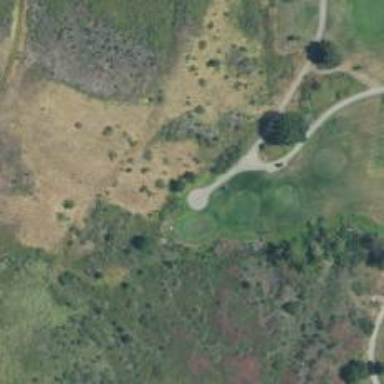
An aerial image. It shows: Path for golf carts.